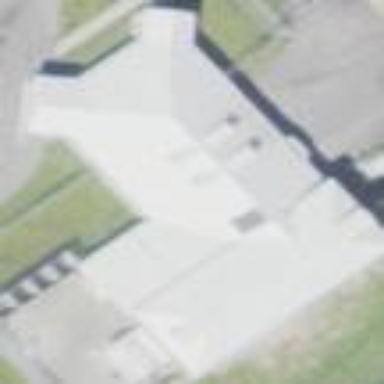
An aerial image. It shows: Building.